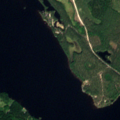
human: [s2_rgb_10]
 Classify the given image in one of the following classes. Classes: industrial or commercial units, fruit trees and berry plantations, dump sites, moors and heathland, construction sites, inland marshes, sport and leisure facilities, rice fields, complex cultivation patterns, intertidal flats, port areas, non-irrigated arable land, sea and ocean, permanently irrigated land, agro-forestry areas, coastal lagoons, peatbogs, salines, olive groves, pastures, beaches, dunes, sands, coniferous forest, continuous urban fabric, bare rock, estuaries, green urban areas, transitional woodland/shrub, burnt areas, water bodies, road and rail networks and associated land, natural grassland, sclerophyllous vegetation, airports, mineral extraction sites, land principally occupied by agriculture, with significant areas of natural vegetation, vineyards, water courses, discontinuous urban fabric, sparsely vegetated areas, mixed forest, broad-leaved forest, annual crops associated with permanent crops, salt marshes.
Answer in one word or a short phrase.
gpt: coniferous forest, mixed forest, water bodies